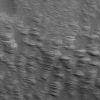
Atmospheric dust classification: not_dusty